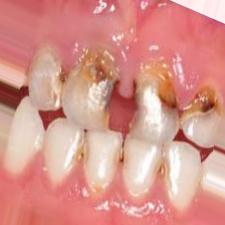
Condition: Caries